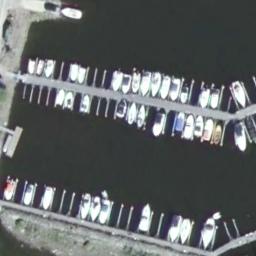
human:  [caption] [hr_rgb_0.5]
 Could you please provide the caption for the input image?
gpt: The harbor has lots of neatly docked boats and the color of the waters is dark green .

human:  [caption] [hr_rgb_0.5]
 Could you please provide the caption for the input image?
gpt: The ship stopped in good order at the harbor .

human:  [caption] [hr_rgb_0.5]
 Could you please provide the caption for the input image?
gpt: Many yachts are neatly arranged on the sea side of the harbor .

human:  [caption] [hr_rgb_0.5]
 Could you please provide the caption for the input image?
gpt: Many ships are in the harbor .

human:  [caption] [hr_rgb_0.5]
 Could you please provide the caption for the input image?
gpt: There are some ships docked neatly at the harbor .